Question: I've noticed a trend with some OS X apps lately. The official Twitter client, Sparrow and even GitHub for Mac seem to have a lot of similarity.

Do they use a framework that provides those elements? And if so, what's it called and where I can get more information?
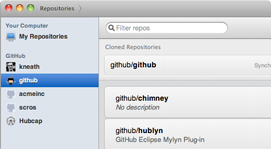
Answer: Twitter & Github use the <URL> Frameworks. The Sparrow mail app uses its own Core Animation UI Framework. IIRC then the Github for Mac devs were removing Chameleon and actually just going all TwUI.
TwUI brings a UI to OS X that is similar in many ways to UIKit, in that it was built to be used with Core Animation from the start.
The Chameleon Project actually brings UIKit API's directly to OS X. So in theory your special views built on UIKit should just work on OS X. The Twitterrific twitter client actually is an example of a Chameleon only app.